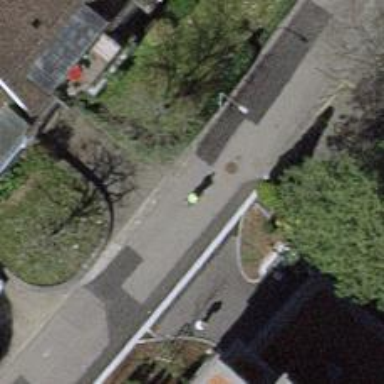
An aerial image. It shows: Residential road with asphalt surface.